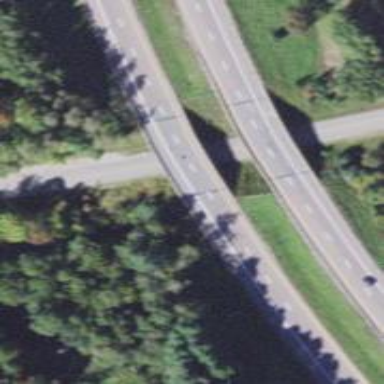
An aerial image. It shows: Viaduct bridge on asphalt motorway.